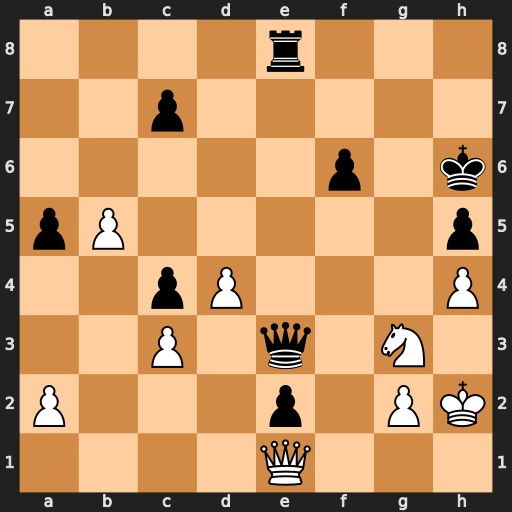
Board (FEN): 4r3/2p5/5p1k/pP5p/2pP3P/2P1q1N1/P3p1PK/4Q3
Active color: w
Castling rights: -
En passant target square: -
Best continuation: Nf5+ Kg6 Nxe3